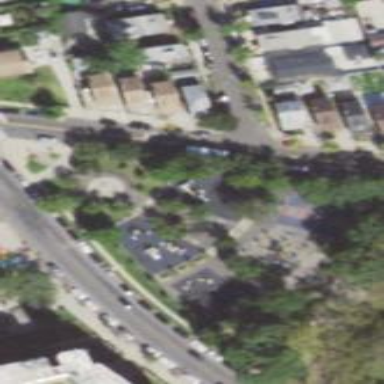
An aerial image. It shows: Playground area for leisure land.